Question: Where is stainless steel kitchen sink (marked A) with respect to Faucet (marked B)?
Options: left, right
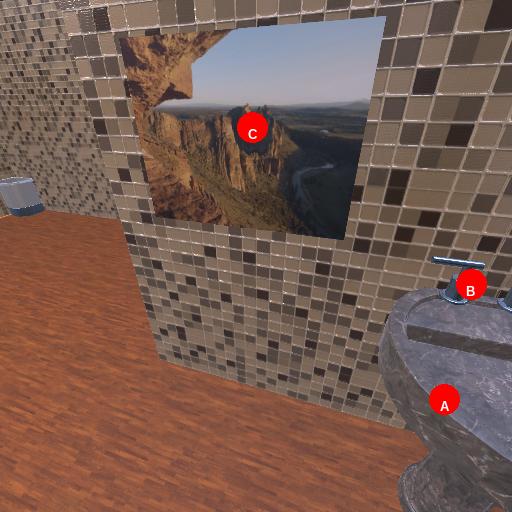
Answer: left